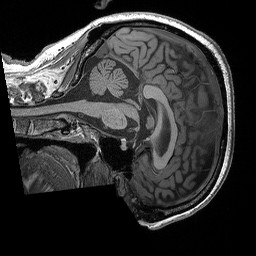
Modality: T1w
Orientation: sagittal
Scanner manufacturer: siemens
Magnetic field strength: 3 T
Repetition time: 2.3 s
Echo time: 0.00298 s